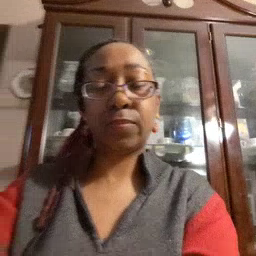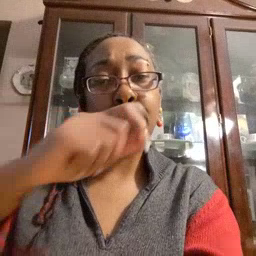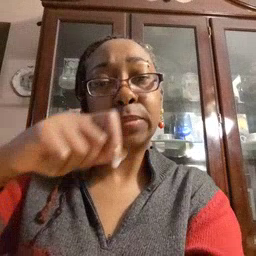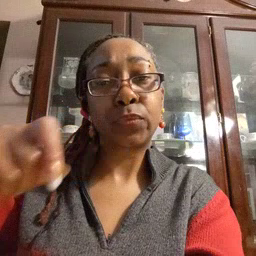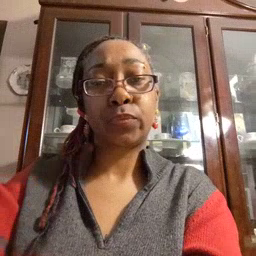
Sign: pencil